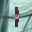
Label: 1